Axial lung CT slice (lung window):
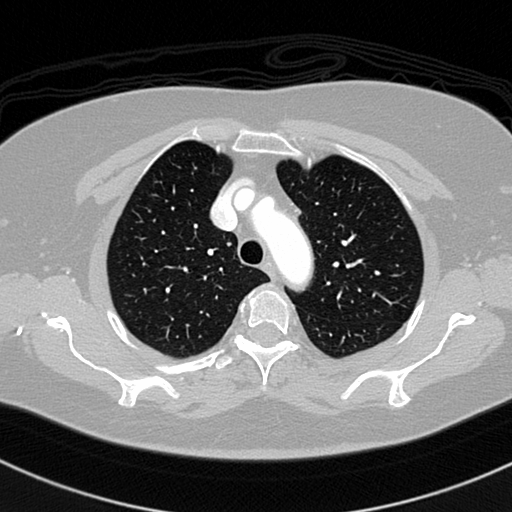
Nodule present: no